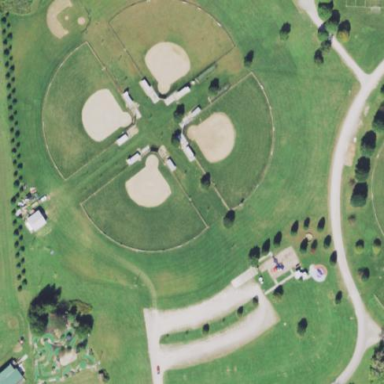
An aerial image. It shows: Grass pitch designated for baseball.